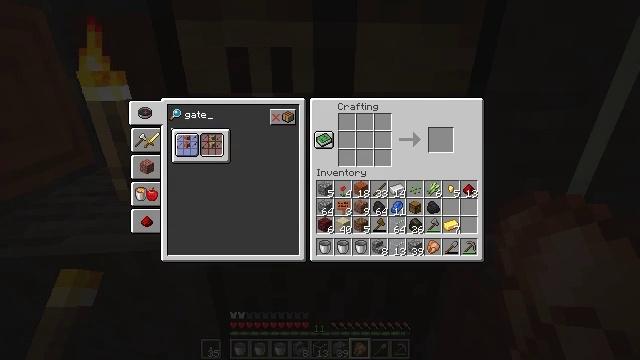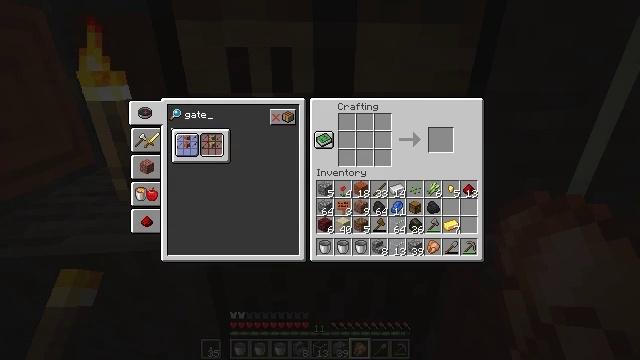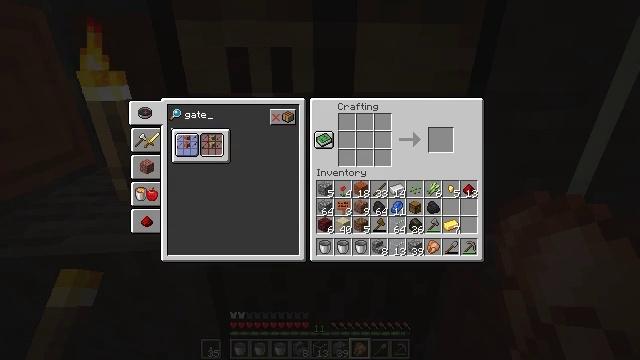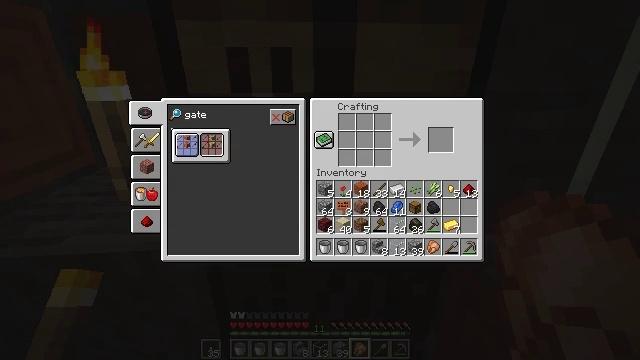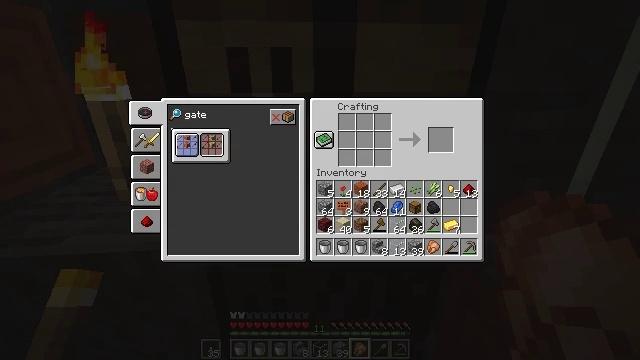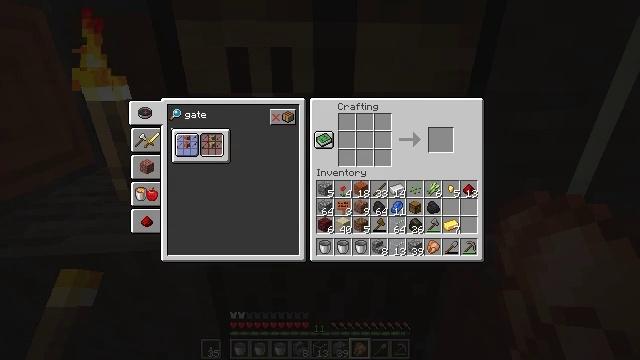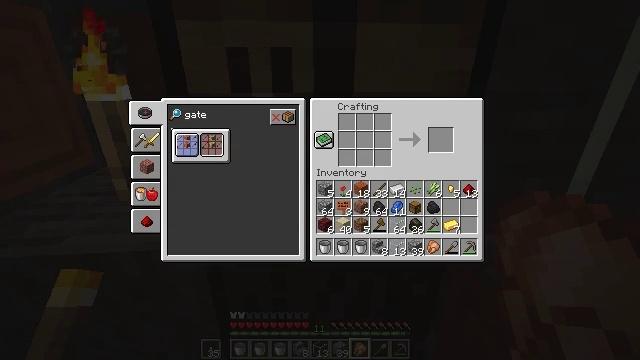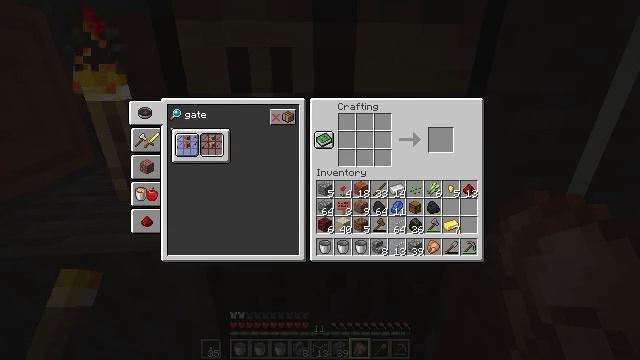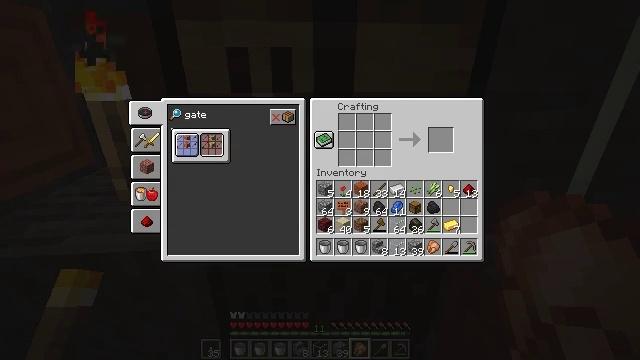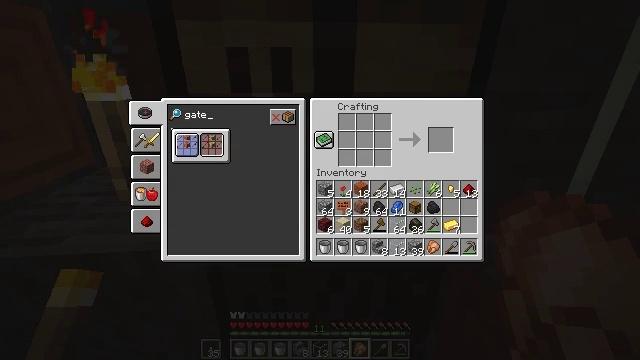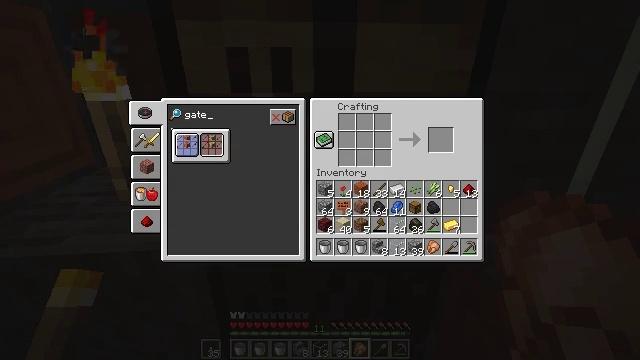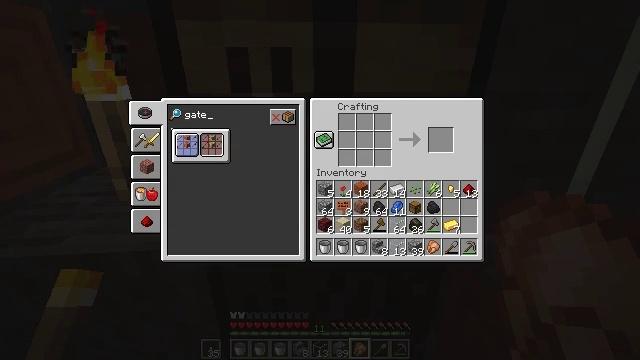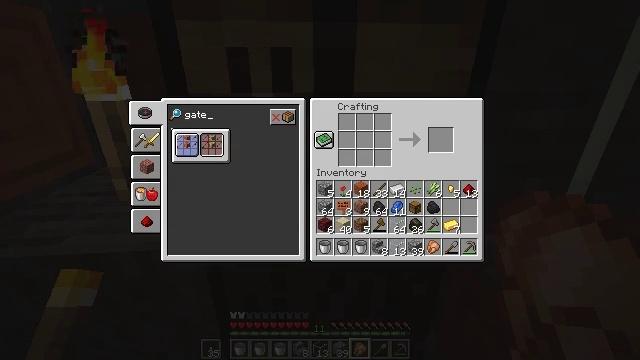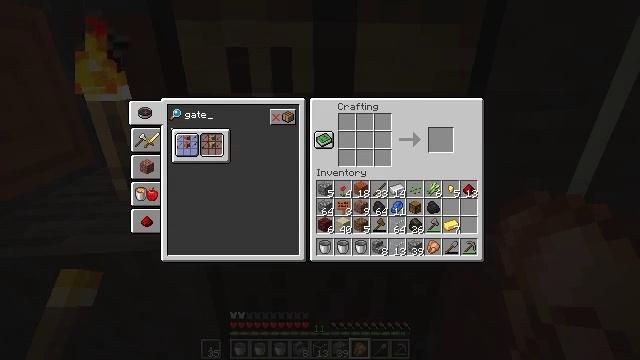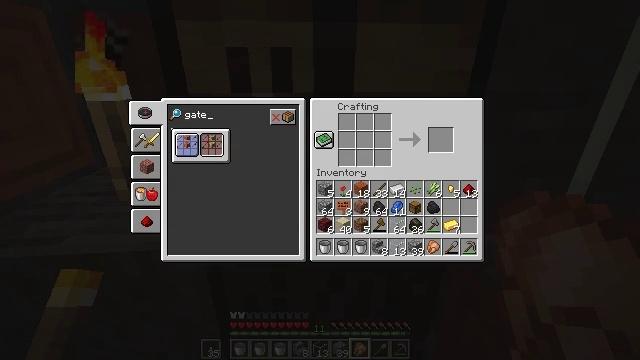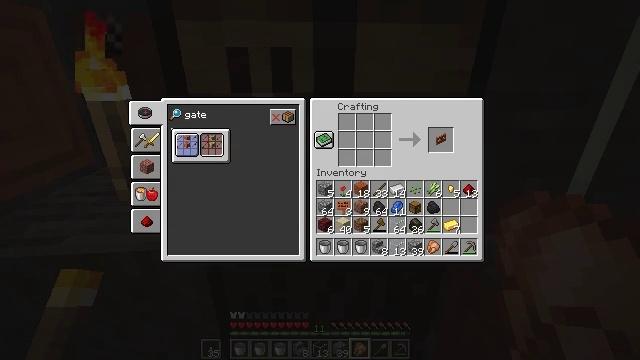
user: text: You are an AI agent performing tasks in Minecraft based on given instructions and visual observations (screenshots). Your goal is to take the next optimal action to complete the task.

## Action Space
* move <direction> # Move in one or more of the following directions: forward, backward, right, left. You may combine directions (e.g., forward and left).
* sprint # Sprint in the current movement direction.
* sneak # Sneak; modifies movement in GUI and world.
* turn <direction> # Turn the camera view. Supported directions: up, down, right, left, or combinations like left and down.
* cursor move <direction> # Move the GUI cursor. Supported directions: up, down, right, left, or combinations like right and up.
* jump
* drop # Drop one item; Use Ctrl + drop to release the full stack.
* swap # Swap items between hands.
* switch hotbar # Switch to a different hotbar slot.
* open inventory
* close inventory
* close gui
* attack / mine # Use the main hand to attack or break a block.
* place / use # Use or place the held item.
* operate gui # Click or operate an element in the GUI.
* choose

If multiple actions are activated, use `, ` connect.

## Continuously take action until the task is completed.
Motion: motion action
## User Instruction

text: Open the crafting grid to craft an acacia fence gate.
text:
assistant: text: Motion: choose
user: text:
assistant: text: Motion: choose
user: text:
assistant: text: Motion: no_op
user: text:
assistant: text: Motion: no_op
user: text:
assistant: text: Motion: no_op
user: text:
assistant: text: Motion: no_op
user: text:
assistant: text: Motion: no_op
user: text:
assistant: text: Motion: no_op
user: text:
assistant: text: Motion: no_op
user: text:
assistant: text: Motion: operate gui
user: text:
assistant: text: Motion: operate gui
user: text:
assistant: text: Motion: operate gui
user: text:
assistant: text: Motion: no_op
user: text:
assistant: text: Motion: no_op
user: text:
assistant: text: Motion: no_op
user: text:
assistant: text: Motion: no_op
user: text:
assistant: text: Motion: no_op
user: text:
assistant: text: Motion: no_op
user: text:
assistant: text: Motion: no_op
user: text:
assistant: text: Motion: no_op
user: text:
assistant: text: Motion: no_op
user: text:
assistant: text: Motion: operate gui
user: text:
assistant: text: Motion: operate gui
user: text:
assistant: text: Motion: operate gui
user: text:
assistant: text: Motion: no_op
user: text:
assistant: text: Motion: no_op
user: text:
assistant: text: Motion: no_op
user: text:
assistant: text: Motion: no_op
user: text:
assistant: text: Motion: no_op
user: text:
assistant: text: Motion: no_op